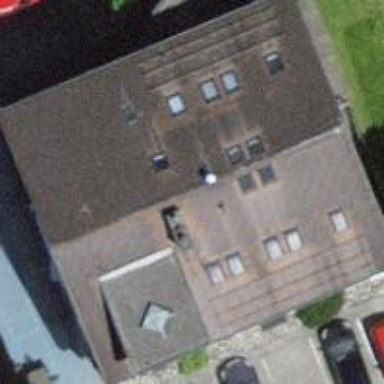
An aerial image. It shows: Building with gabled roof made of roof tiles.